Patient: sex F, age 61
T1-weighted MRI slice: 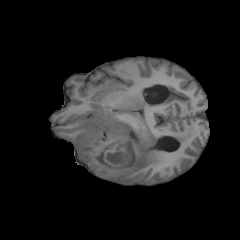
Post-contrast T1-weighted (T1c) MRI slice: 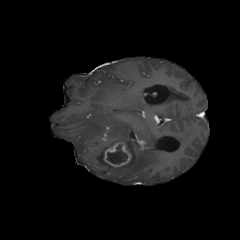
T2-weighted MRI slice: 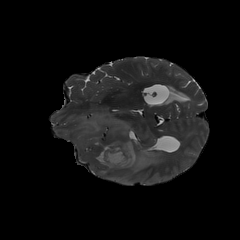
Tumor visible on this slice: yes
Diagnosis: Glioblastoma, IDH-wildtype
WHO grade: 4